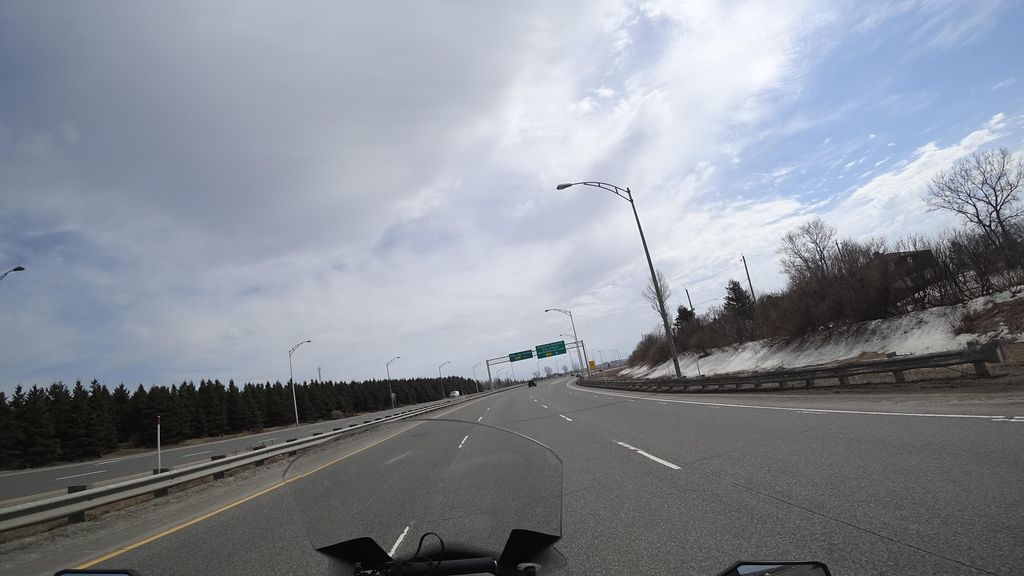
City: quebec_city